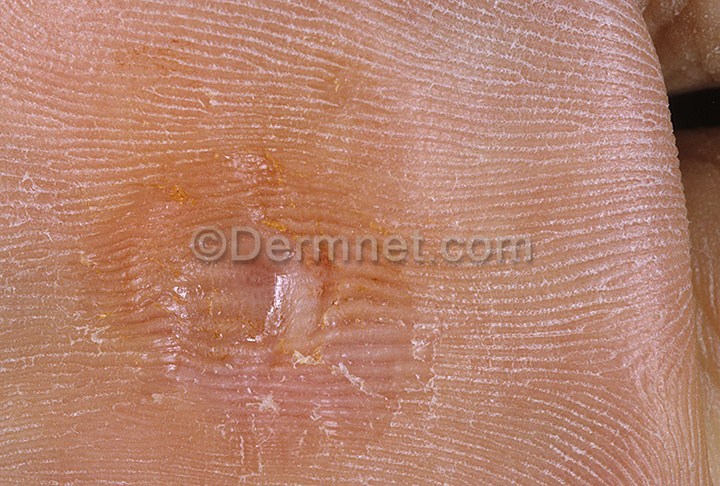
Disease: Warts Molluscum and other Viral Infections